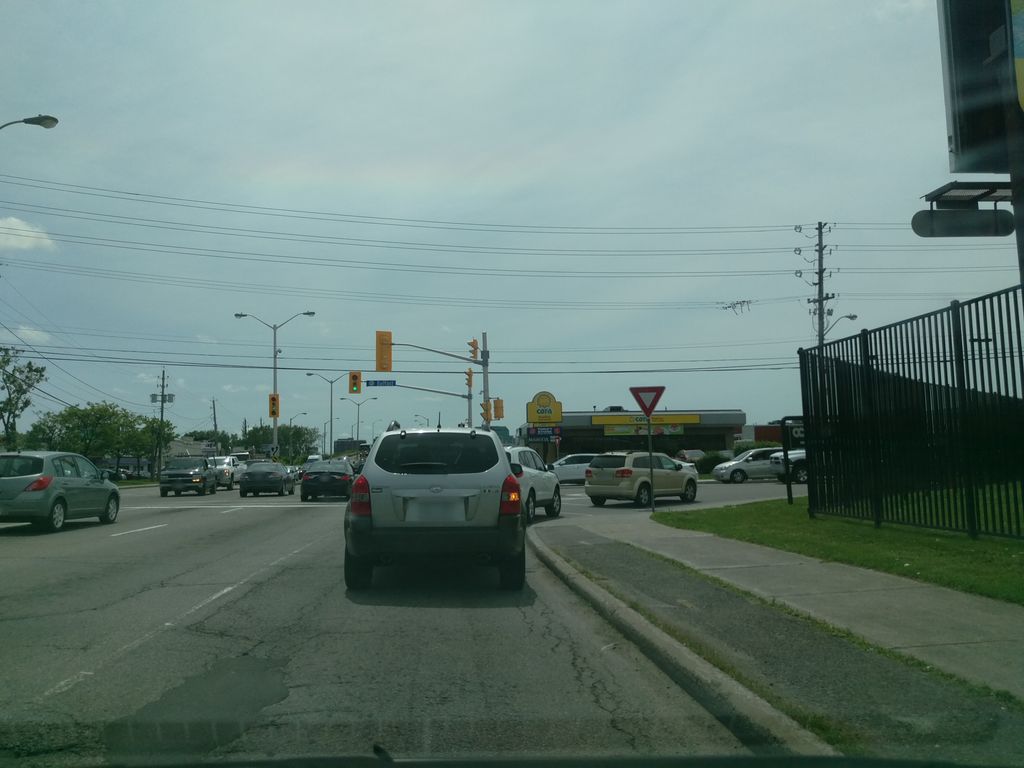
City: ottawa-gatineau